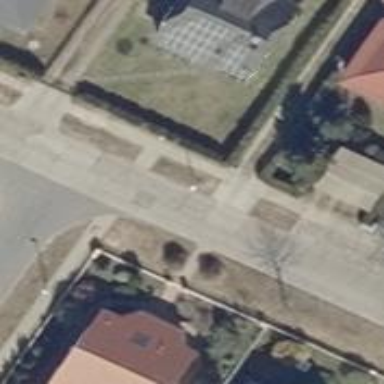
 there is concrete sidewalk made of plates."